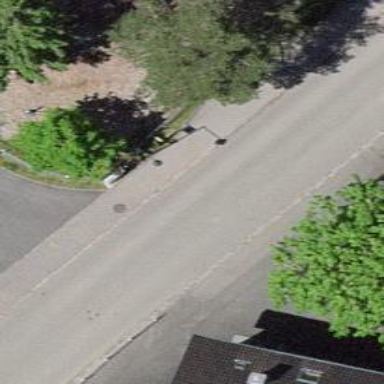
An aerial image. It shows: Bus stop with designated stop position for public transport.